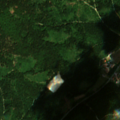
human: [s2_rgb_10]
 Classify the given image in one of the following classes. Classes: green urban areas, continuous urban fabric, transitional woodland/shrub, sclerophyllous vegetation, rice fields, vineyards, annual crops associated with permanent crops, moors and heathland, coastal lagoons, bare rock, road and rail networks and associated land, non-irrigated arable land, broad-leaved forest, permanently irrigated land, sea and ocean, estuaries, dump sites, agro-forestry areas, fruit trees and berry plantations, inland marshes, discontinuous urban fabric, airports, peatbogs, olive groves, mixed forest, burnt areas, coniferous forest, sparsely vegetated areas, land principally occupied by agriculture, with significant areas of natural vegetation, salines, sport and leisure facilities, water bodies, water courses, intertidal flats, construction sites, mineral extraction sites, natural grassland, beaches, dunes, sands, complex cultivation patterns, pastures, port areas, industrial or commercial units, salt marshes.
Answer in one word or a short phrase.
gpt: discontinuous urban fabric, coniferous forest, mixed forest